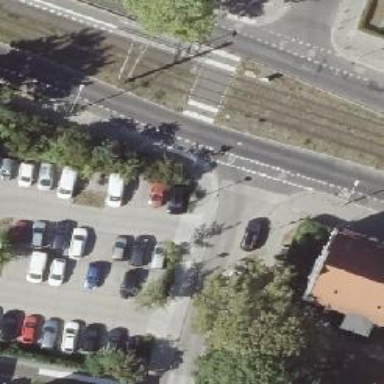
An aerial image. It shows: Secondary road with asphalt surface. There is parallel parking on the right lane.